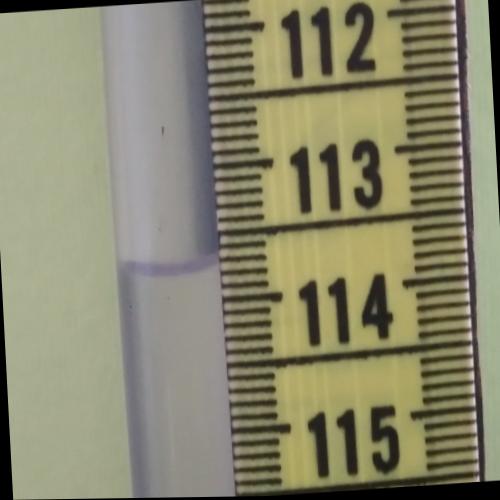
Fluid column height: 113.8 cm